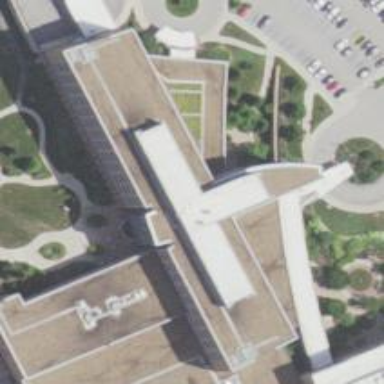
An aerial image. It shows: Hospital building.